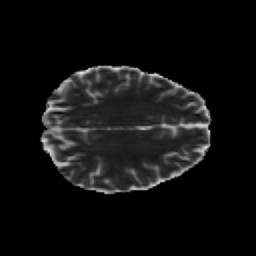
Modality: MD
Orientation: axial
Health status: healthy
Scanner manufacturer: siemens
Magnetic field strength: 3 T
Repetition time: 10 s
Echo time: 0.092 s